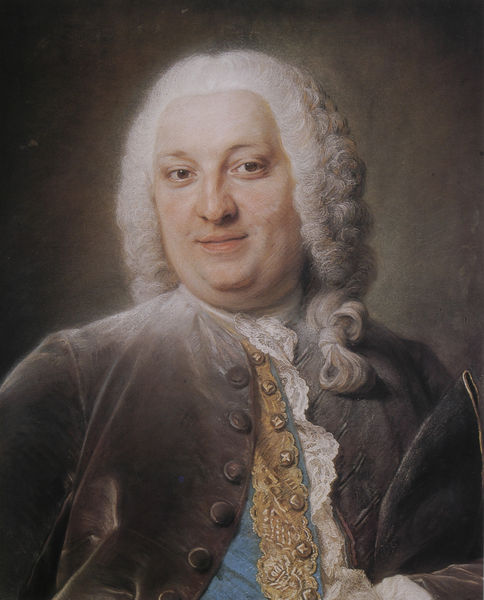
Titel: Jacques Louis François Roussel, marquis de Courcy
Künstler: Maurice Quentin de La Tour
Institution: Privatsammlung.
Schlagwörter: blau, dunkel, gemälde, mann, schatten, weiß, gelb, grün, braun, frankreich, grau, haar, hut, kreide, licht, mund, nase, pastell, schwarz, stirn, blick, malerei, schleife, alt, anzug, hemd, jacke, mütze, arm, augen, barock, gesicht, kleidung, knoten, kragen, samt, spitze, bildnis, portrait, porträt, öl, gold, haare, kostüm, mantel, reich, adel, klassizismus, augenbrauen, borte, brustbild, bruststück, frontal, kinn, knopf, lippen, locke, locken, puder, rokoko, rosa, rouge, sanft, perücke, lächeln, wangen, lila, violett, hof, bordüre, dick, zopf, brauen, edel, rüsche, rüschen, knöpfe, jackett, knopfleiste, oberkörper, jacket, weste, lächelnd, make up, freude, fett, haarknoten, lachen, portait, leinwand, manschette, chardin, brokat, tracht, frontalansicht, rasiert, männlich, doppelkinn, geflochten, wams, beleibt, adliger, edelmann, monarch, golden, david, nattier, tresse, perrücke, blazer, golg, samtjacke, feist, goldknöpfe, litze, amt, weißhaarig, schliefe, braune jacke, klasszistisch, broquat, goldborde, samtjscke, samtjackett, wohlleibig, rueschenhemd